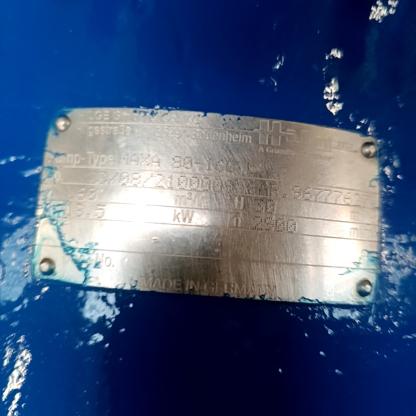
Klasa: tabliczka-znamionowa